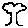
Label: tree